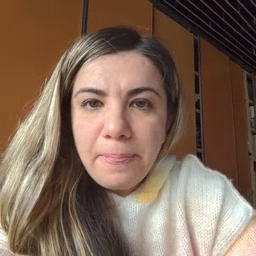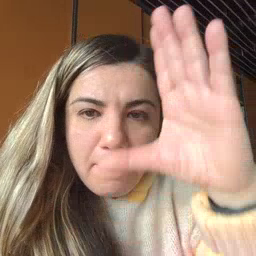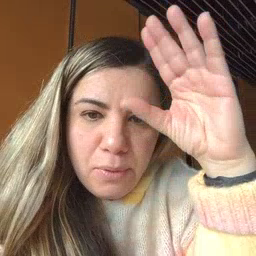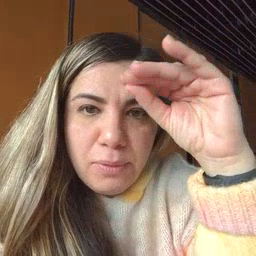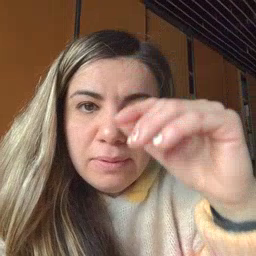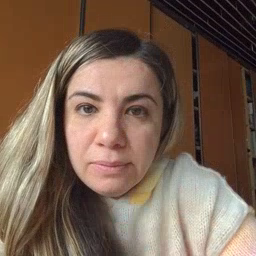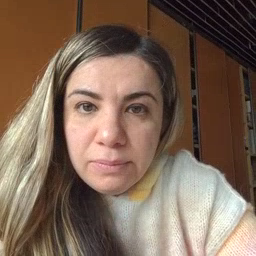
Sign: boy